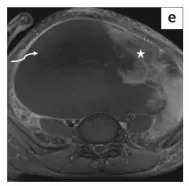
MR imaging in torsion of a subserosal uterine leiomyoma. The majority of the mass appears heterogeneously hyperintense on the T2-weighted image (curved arrow in c) with a thin enhancing rim and non-enhancing core on post-contrast axial.
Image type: radiology (mri)